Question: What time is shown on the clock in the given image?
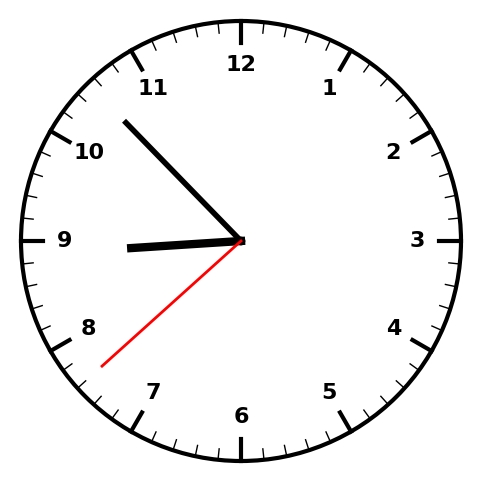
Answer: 08:52:38